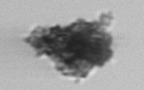
Label: detritus